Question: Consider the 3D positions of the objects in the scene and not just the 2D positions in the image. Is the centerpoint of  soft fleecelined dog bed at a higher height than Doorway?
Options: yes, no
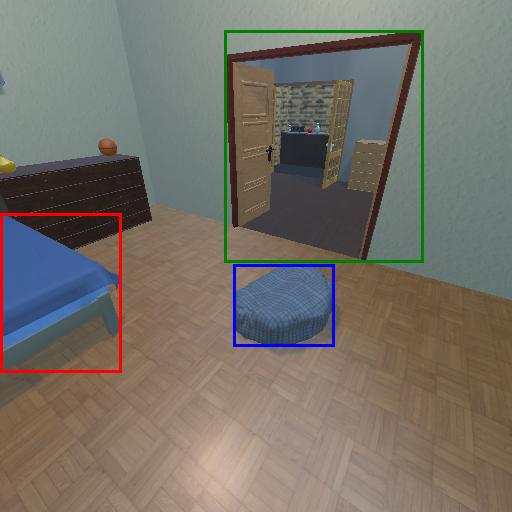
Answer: yes